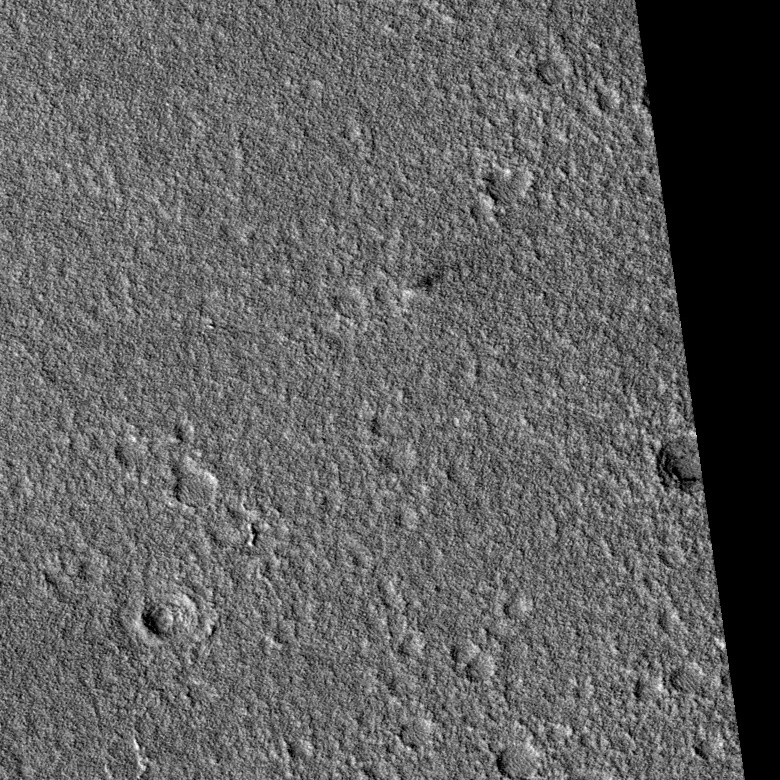
Label: dustdevil